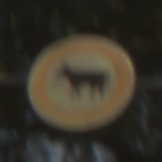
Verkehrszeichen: VerbotViehtrieb
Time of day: SunriseSunset
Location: Outdoor (Suburban)
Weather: Clear
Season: NotSpecified
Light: Natural